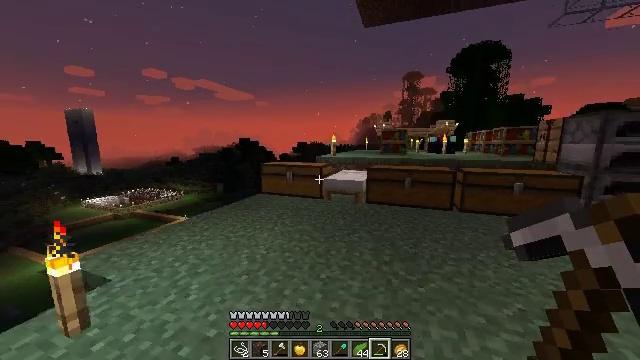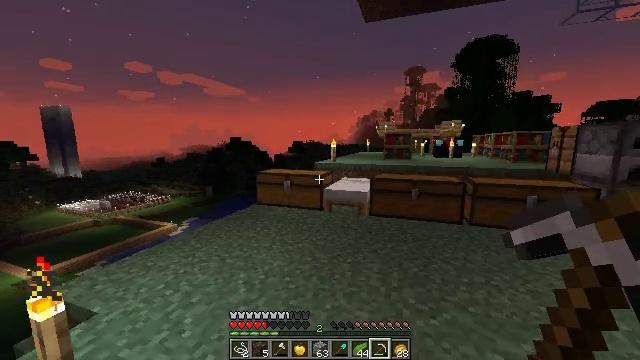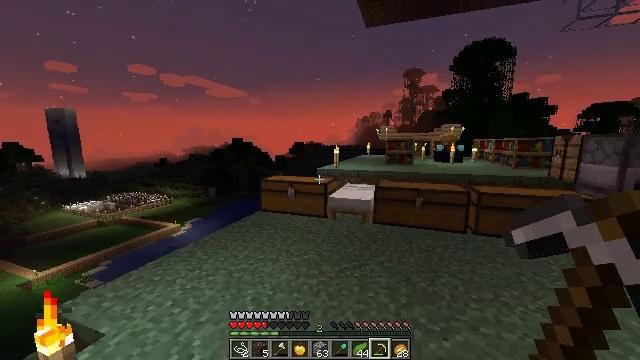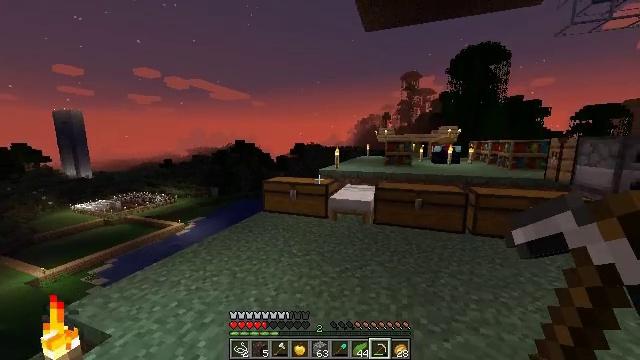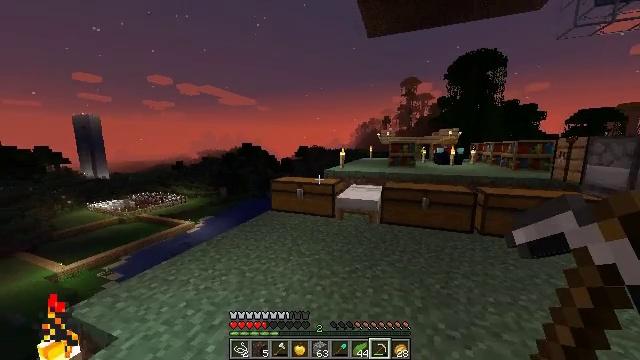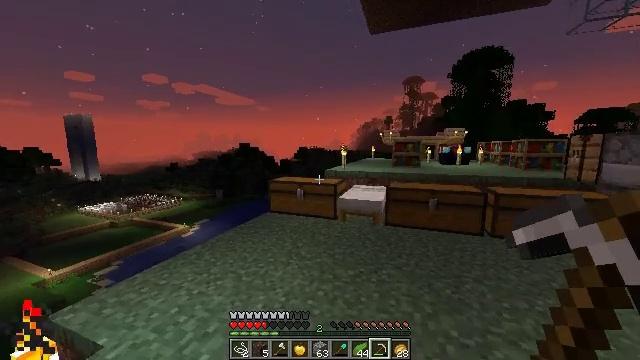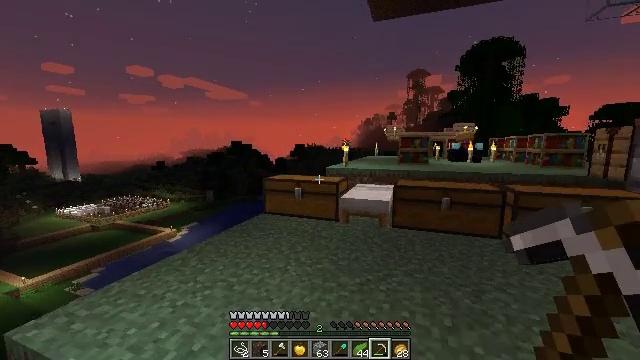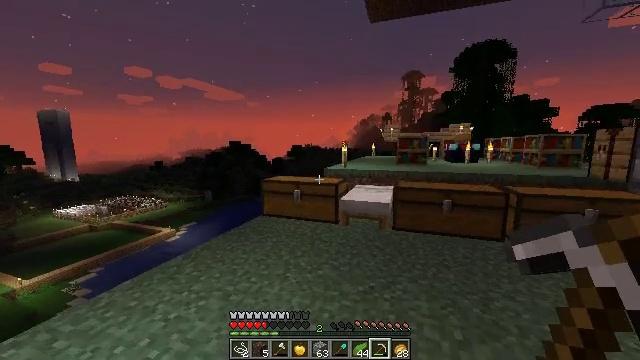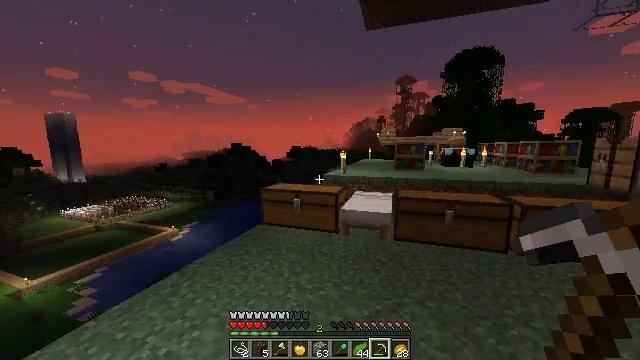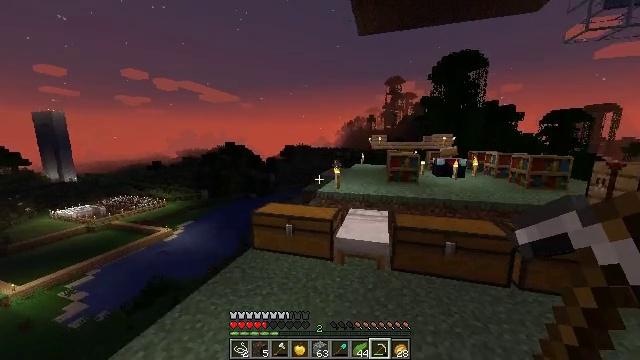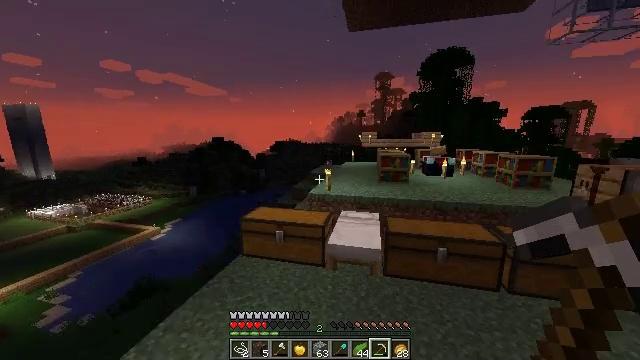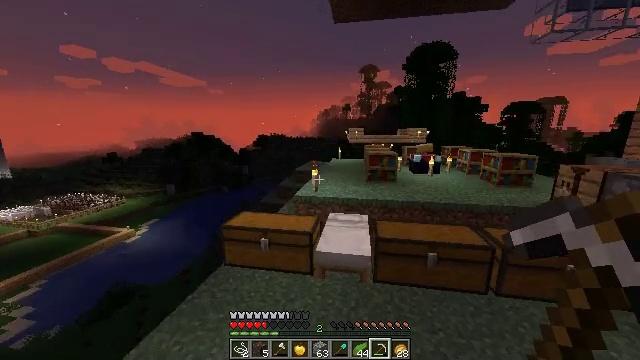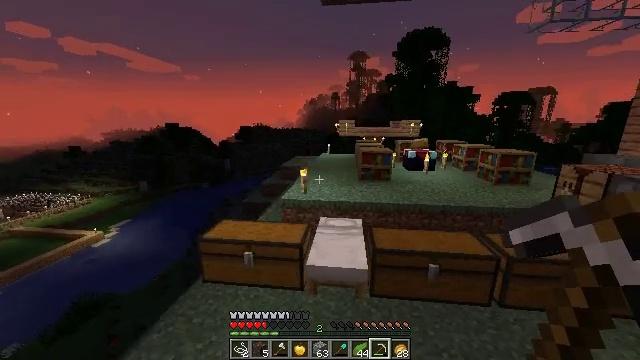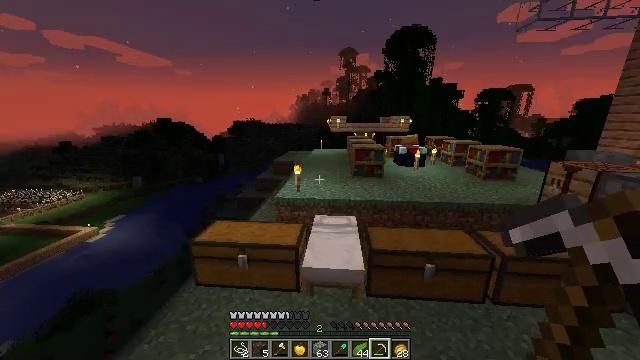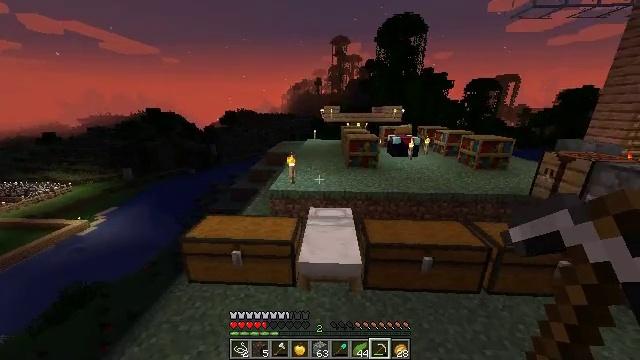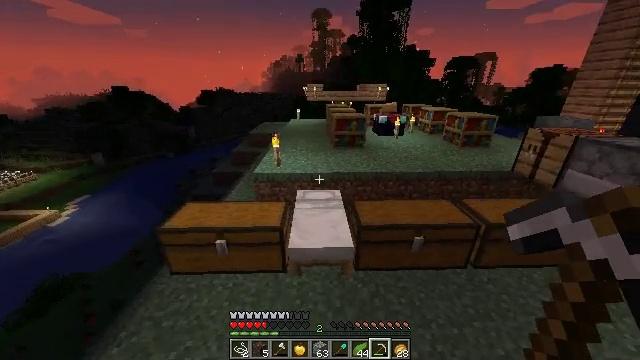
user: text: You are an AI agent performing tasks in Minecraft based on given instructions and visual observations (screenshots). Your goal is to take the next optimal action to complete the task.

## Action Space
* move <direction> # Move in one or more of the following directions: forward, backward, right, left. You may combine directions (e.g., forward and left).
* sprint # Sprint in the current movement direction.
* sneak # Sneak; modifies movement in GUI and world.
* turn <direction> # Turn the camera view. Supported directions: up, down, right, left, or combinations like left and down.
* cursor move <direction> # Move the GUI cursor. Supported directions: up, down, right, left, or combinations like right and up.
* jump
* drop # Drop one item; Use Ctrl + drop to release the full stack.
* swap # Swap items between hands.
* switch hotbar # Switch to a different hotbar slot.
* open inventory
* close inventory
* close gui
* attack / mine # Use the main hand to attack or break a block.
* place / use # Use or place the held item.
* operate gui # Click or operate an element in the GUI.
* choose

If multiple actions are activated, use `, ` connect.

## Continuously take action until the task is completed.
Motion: motion action
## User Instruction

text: Create a heavy weighted pressure plate at a crafting station.
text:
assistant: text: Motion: move forward, jump
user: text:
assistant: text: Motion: move forward, jump
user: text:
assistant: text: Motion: move forward, jump
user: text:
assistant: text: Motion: move forward, jump
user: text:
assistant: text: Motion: move forward, jump
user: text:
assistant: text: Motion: move forward, sprint, jump
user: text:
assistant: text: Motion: move forward, sprint, jump
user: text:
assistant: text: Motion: move forward, sprint, jump
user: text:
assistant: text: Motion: move forward, turn right and down, jump
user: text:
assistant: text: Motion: move forward, turn right and down, jump
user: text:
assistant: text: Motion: move forward, turn right and down, jump
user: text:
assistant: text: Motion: move forward, turn right and down, jump
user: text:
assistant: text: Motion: move forward, turn right and down, jump
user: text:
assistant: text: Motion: move forward, turn right and down
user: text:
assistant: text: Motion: move forward, turn right and down
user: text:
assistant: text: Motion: turn right and down
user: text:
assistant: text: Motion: turn right and down
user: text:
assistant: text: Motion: turn right
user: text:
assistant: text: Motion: use / place
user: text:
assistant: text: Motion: use / place
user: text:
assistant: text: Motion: use / place
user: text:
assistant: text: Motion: use / place
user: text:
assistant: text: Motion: use / place
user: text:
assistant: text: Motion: no_op
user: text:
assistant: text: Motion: no_op
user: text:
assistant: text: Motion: no_op
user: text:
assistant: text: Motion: no_op
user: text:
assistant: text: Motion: no_op
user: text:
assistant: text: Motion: no_op
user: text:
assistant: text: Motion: no_op